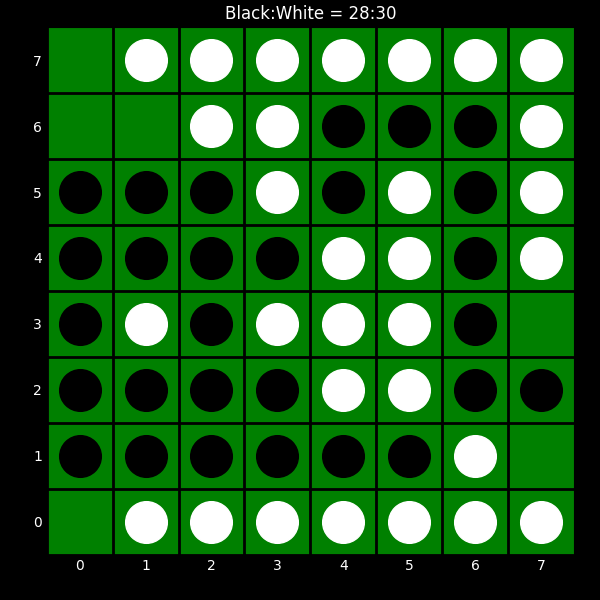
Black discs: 28
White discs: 30